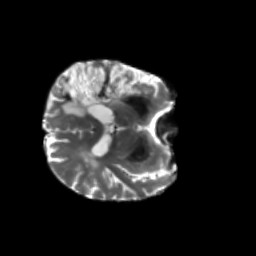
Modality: T2w
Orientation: axial
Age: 72
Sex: male
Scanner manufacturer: siemens
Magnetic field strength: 3 T
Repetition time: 5.25 s
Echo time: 0.08 s